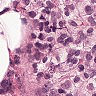
Metastatic tissue present: yes